Question: I have a Google Form that stores it's result in google sheets of which the following screen grab I have shown.

Google form is also calculating score and that is why there is this column named 'Score' in spreadsheet.
Selected cell at bottom shows '20/30' as value. But on the top field(i.e., highlighted) it just says '20'. I want to read the whole value '20/30' through Google App Scripts. As of now I am only getting 20 through Google App Scripts.
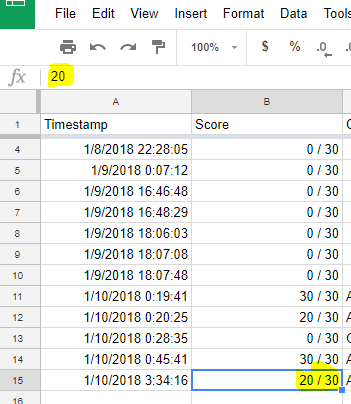
Answer: This is raw value of in a cell with a custom number format of something like '0\/'. The author assumes you know the numerator is going to be 30 so that can be hard-coded into any calculation or formula. You can only read the raw value of the displayed numerator (e.g. ) unless you grab the cell's number format and parse out the denominator.
You type in and the cell shows but its value remains .